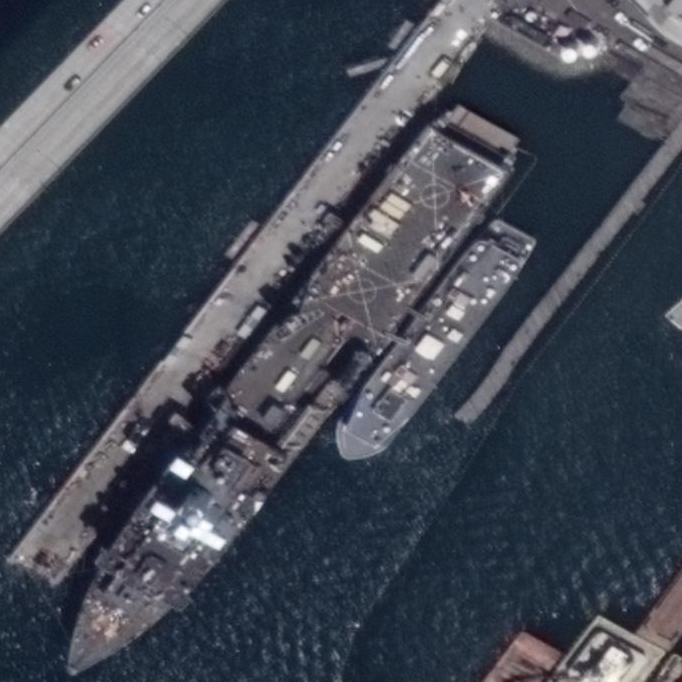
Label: Whitby_Island-class_dock_landing_ship